Interaction volume radius: 5 \u00c5
Interaction volume height: 30 \u00c5
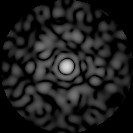
Disorder parameter: 0.8368